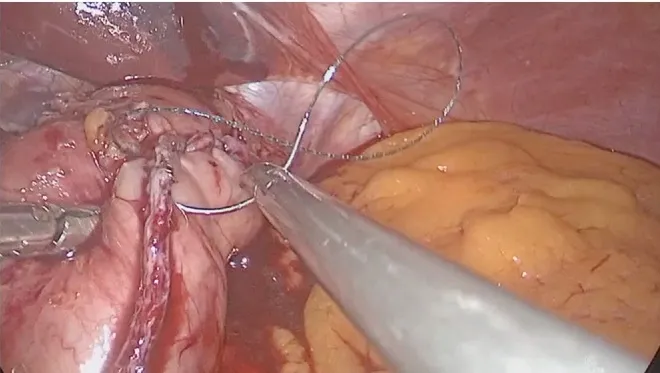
Left side of the fundoplication was created with 3.0 V-Loc and than the entire stapler line was oversewed.
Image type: medical_photograph (other_medical_photograph)